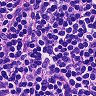
Metastatic tissue present: no